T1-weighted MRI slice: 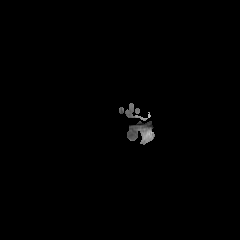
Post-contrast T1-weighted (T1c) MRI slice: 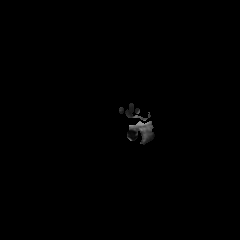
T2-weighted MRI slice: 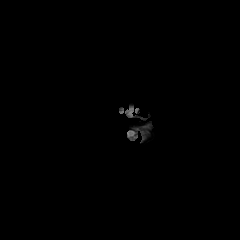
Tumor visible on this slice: no